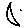
Label: moon